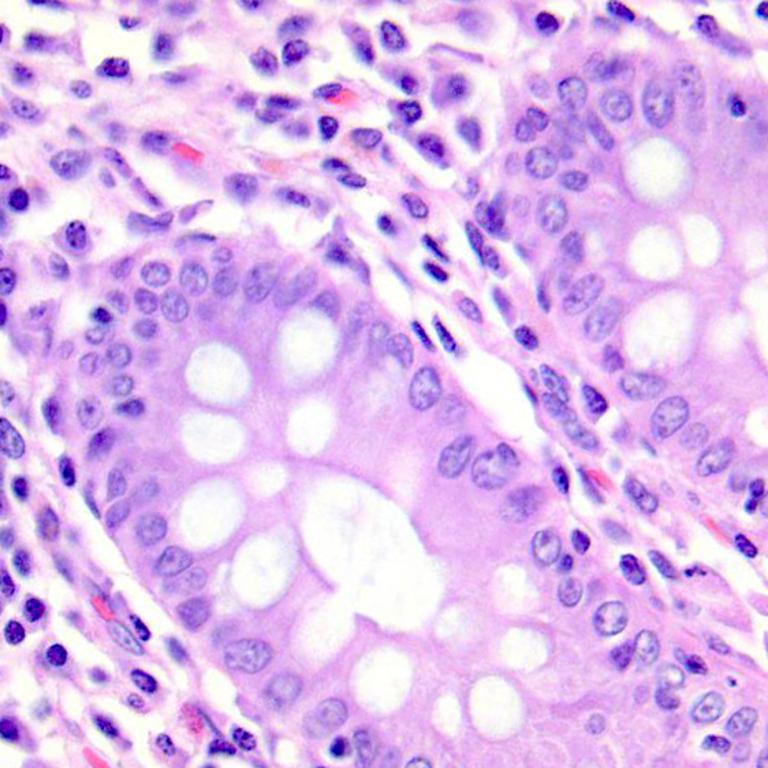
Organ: colon
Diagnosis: benign